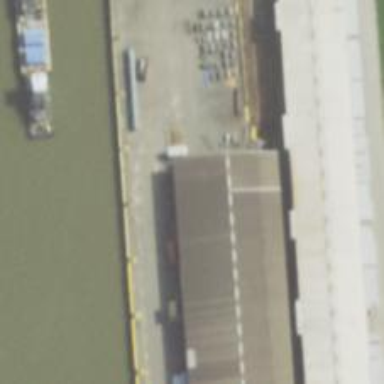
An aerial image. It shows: Dock by the waterway.